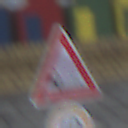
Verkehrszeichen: SplittSchotter
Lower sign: Geschwindigkeit40
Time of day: SunriseSunset
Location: Outdoor (Beach)
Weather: Overcast
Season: NotSpecified
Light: Natural